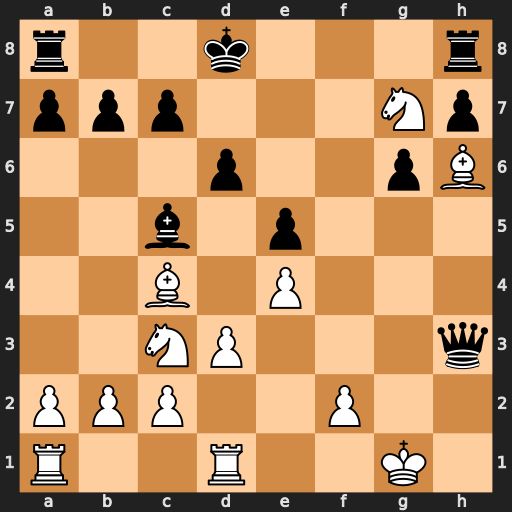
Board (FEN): r2k3r/ppp3Np/3p2pB/2b1p3/2B1P3/2NP3q/PPP2P2/R2R2K1
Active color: w
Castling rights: -
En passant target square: -
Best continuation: Bg5+ Kd7 Be6+ Qxe6 Nxe6